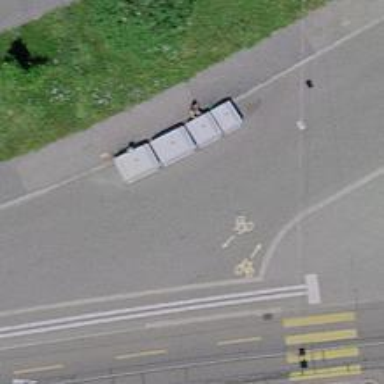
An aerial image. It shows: Recycling container in the area designated for recycling.